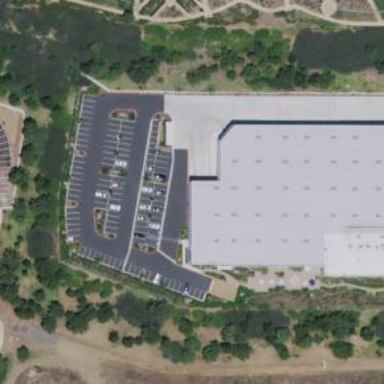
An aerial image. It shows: Commercial building.